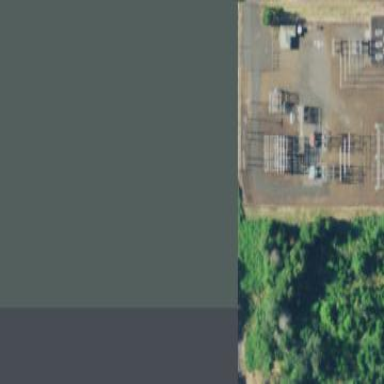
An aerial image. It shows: Power substation.